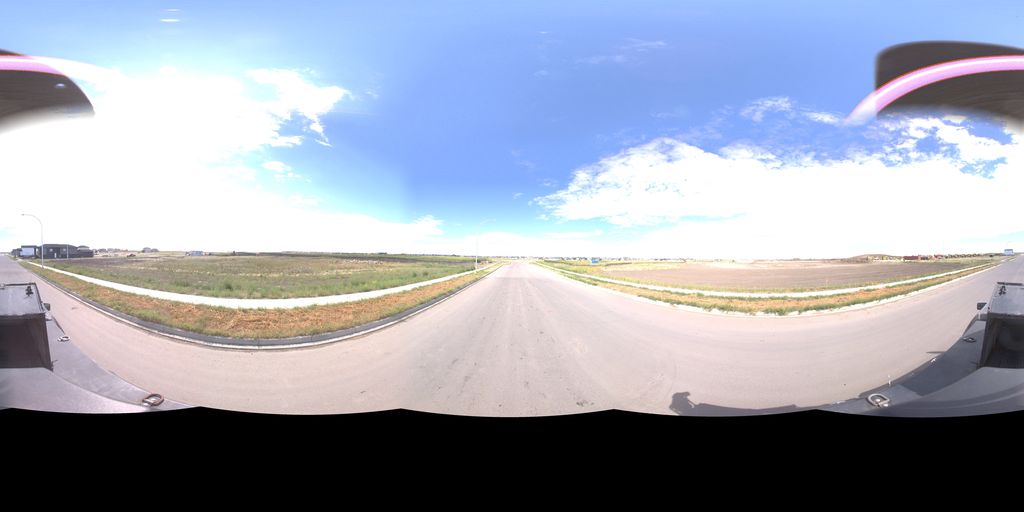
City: saskatoon